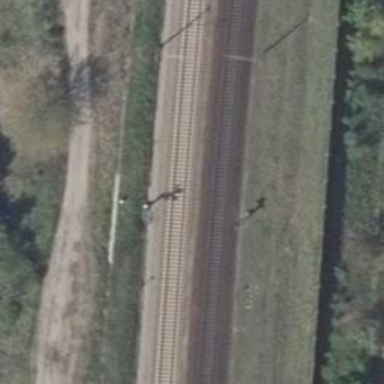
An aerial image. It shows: Railway signal.